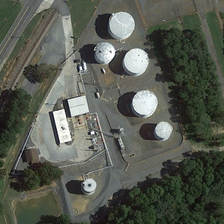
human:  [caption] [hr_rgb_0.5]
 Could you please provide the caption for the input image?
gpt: six storage tanks in different sizes are semi-surrounded by green trees .

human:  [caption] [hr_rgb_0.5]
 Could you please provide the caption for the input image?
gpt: six storage tanks in different sizes are semi-surrounded by green trees .

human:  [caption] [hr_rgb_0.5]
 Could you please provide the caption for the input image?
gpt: six storage tanks in different sizes are semi-surrounded by green trees .

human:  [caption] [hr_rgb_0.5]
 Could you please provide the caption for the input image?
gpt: six storage tanks in different sizes are semi-surrounded by green trees .

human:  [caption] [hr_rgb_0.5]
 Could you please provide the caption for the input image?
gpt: six storage tanks in different sizes are semi-surrounded by green trees .